Aerial crown-view tile of a tropical tree (Barro Colorado Island, Panama), acquired 20241112:
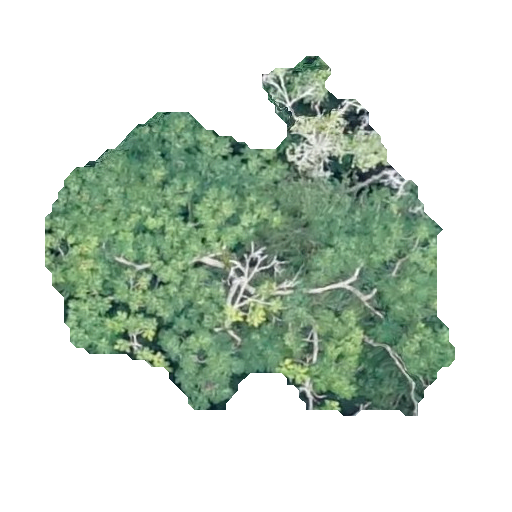
Species: Quararibea stenophylla
GBIF accepted scientific name: Quararibea stenophylla
Crown area: 149.892 m²